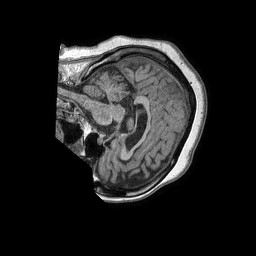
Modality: T1w
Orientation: sagittal
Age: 72
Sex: female
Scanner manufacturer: philips
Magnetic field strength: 1.5 T
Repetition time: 0.007761 s
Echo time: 0.003614 s